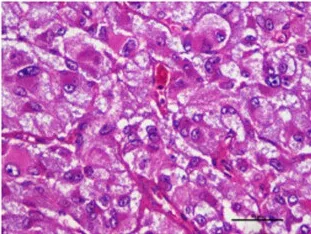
The histological diagnosis was pheochromocytoma of the adrenal medulla. (a) The tumor cells were distributed in nests under high magnification, with Sertoli cells and vascular sinuses visible around them. The tumor cells were polygonal and bubble-like with obvious nucleoli (HE x400).
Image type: pathology (h&e)